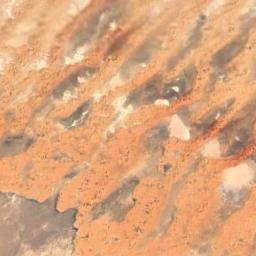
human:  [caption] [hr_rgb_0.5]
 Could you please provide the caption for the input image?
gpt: The desert has orange sand and lots of transverse sand ridges and the desert terrain is rugged .

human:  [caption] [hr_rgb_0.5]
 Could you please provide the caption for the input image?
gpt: There is a small patch of vegetation on the edge of the desert .

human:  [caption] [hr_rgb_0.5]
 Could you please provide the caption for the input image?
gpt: There are yellow desert with lines of bare land .

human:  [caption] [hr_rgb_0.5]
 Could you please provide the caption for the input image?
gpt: The yellow desert covers the brown bare land .

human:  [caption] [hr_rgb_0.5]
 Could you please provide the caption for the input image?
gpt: A desert covered with sand and bare land .